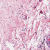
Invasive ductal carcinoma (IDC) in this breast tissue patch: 0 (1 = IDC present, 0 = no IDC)